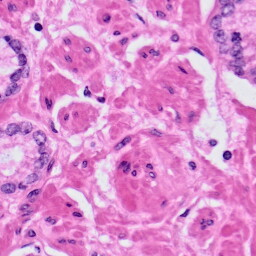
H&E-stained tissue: Prostate